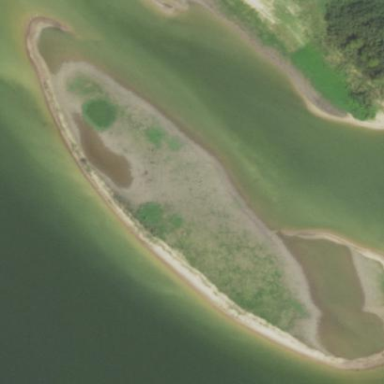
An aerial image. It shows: Image showing island.